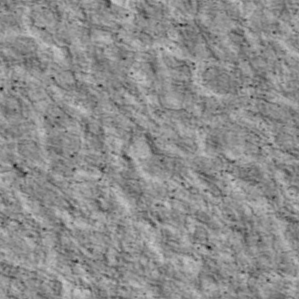
Label: non_frost